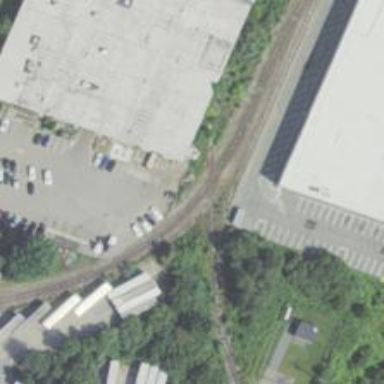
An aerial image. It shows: Railway siding for service.